Current action and preconditions to check: trajectory_clear

Your task: For each precondition in the list above, predict whether it will hold at this action.

Consider the current scene as observed from the mobile robot's camera, and analyze the predicted future states of all dynamic agents (e.g., people, animals, vehicles, or any moving entities) within the NEXT SECOND.

IMPORTANT: Only answer "very likely" if you are absolutely certain—based on strong, clear evidence—that a dynamic agent will violate the precondition in the predicted future state. Do NOT answer "very likely" for unlikely, ambiguous, or low-probability risks.

Ask yourself for each precondition: Is there a high probability, with clear and convincing evidence, that the predicted future states of any dynamic agent will interfere with the predicted future state of the currently executing action within the NEXT SECOND, causing that precondition to fail?

Assess the risk level based on these predictions. Use "likely" or "very likely" if motions create a clear risk of interference.

Use "neutral" or "improbable" if agents are nearby but their predicted paths are clearly diverging or non-conflicting.

Failure Risk Categories: "very improbable", "improbable", "neutral", "likely", "very likely"

Answer Format: Output ONLY the probability_of_failure value from these categories: "very improbable", "improbable", "neutral", "likely", "very likely"

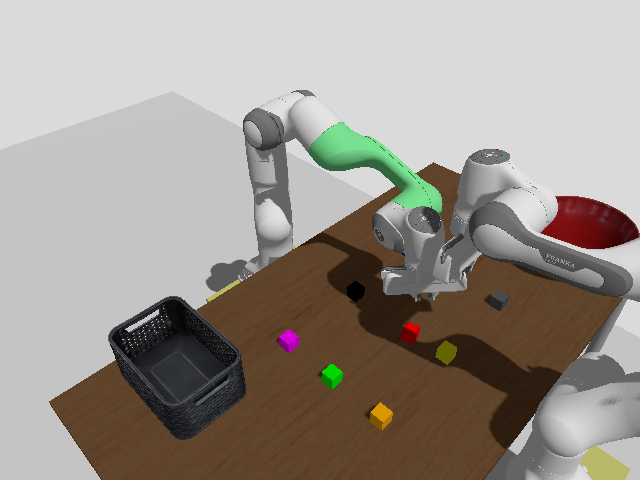

Answer: likely